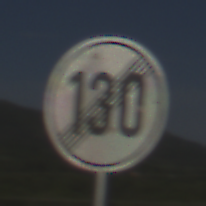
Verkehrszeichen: EndeGeschwindigkeit130
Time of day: MorningAfternoon
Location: Outdoor (RoadRail)
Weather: PartlyCloudy
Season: NotSpecified
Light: Natural